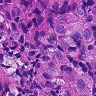
Metastatic tissue present: yes